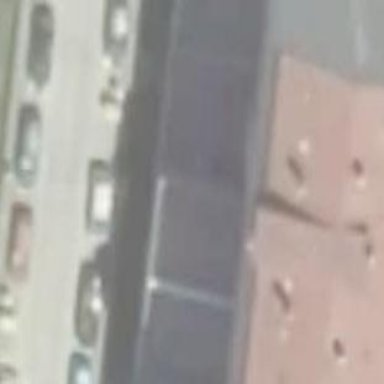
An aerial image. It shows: Part of building.